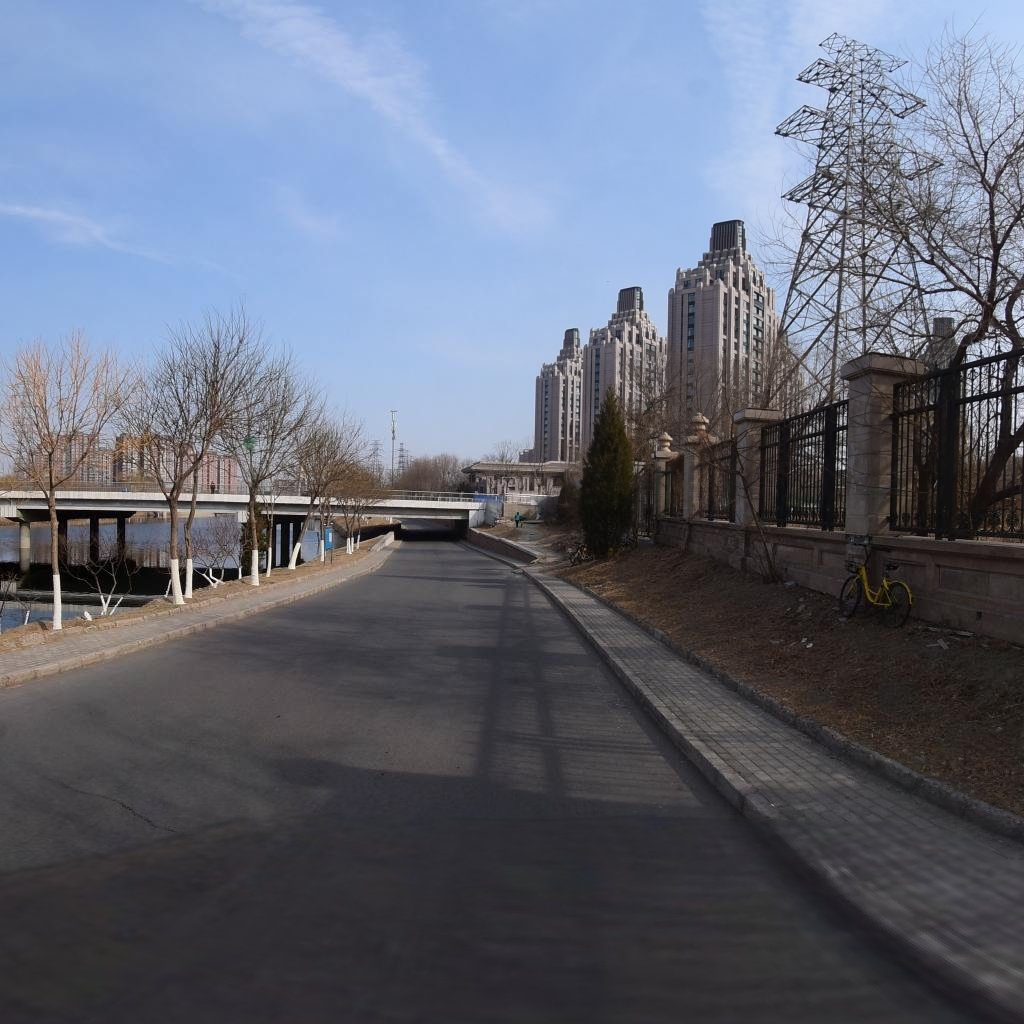
Region: Chaoyang
Road damage annotations: transverse crack